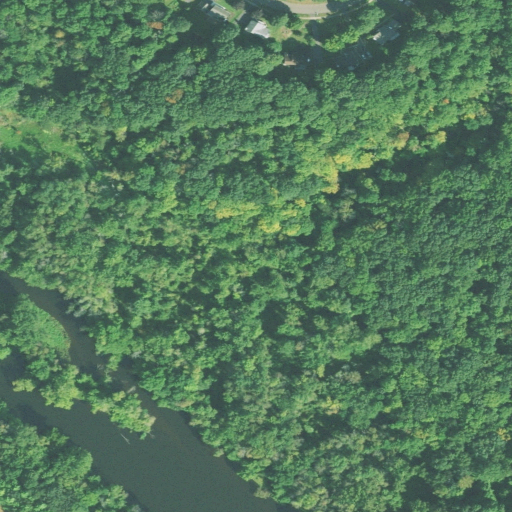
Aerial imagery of valley in Connecticut named Mundy Hollow containing woody wetlands, deciduous forest, open water, open development, low intensity development, medium intensity development, and cultivated crops